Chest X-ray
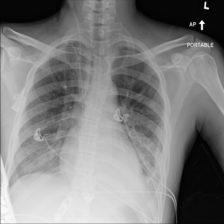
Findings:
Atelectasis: negative
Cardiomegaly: negative
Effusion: positive
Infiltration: negative
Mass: negative
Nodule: negative
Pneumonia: negative
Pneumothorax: negative
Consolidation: negative
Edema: negative
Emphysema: negative
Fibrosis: negative
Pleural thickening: negative
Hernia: negative